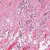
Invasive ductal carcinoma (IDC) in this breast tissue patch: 1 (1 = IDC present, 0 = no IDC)